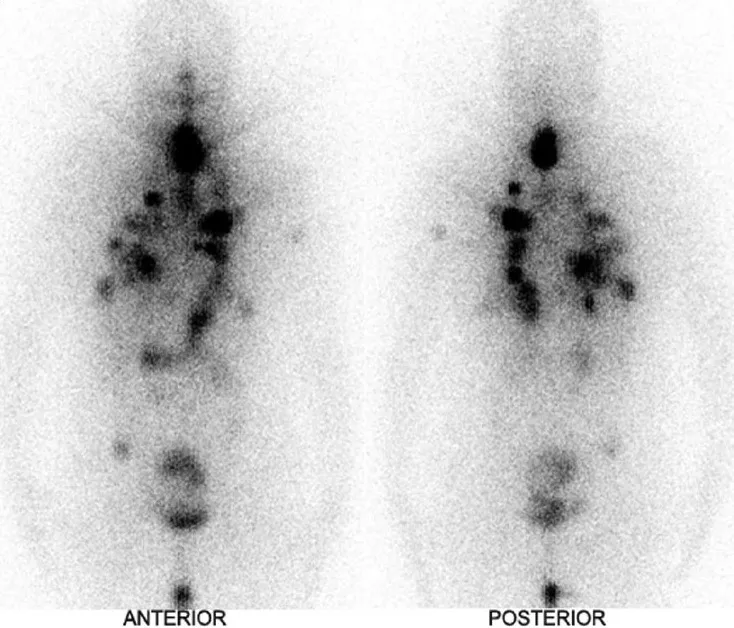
Post therapy whole body scan shows extensive I-131 avid metastases in both lungs.
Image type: radiology (scintigraphy)